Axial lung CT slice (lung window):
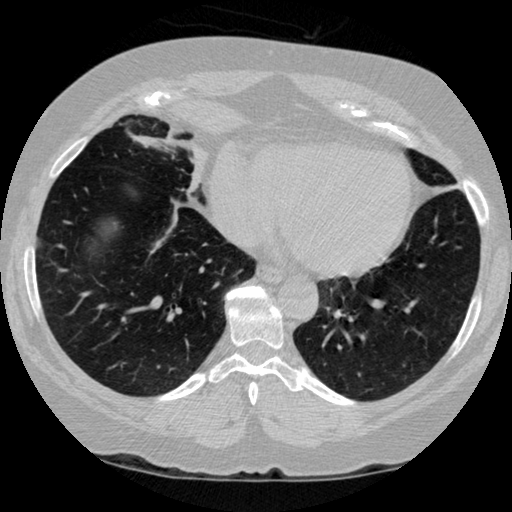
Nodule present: no